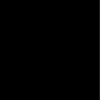
Label: dusty